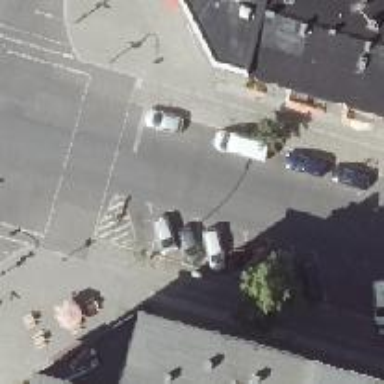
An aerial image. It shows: Road with traffic signals.